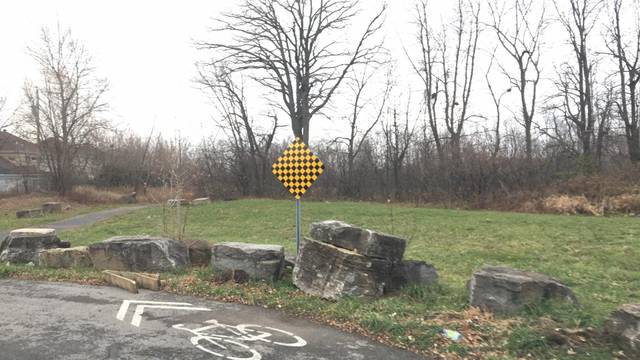
Region: Canada
Coordinates: 45.451, -73.893